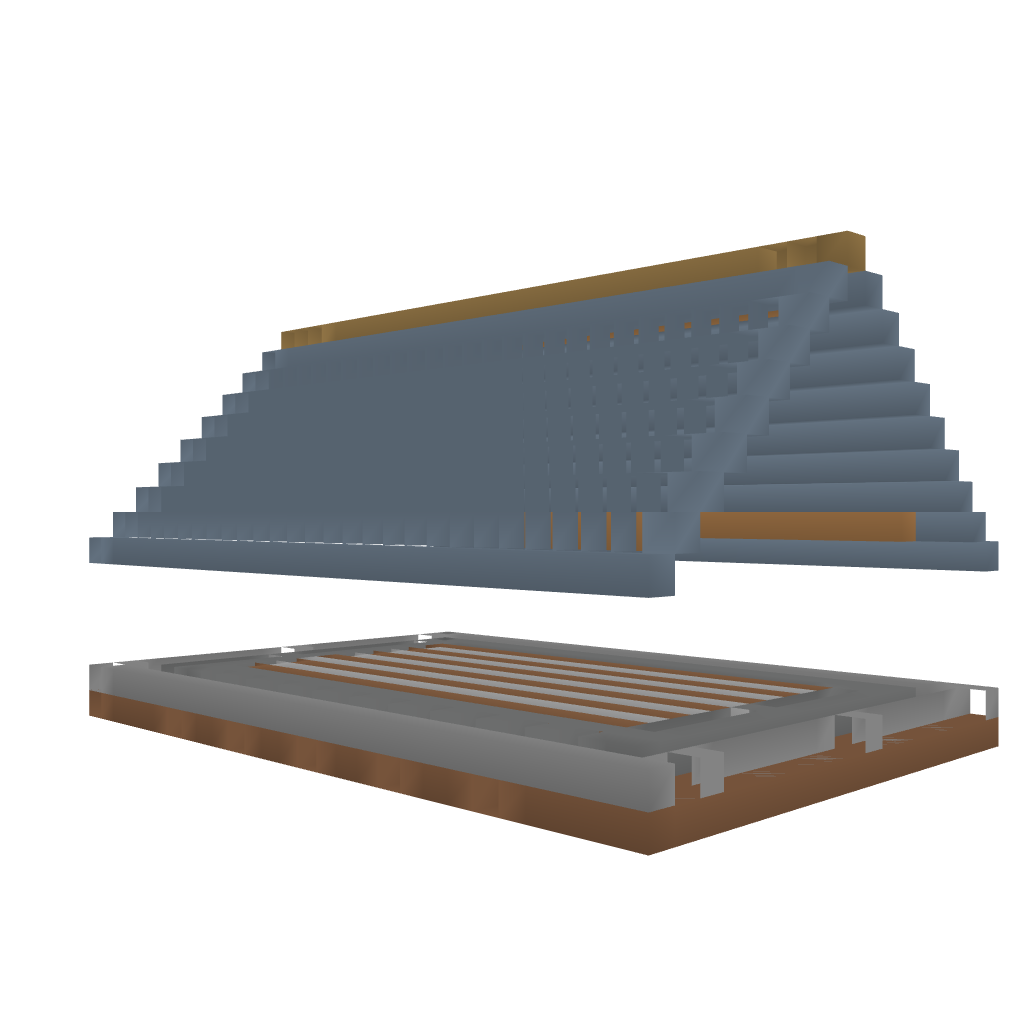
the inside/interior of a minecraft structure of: Greenhouse